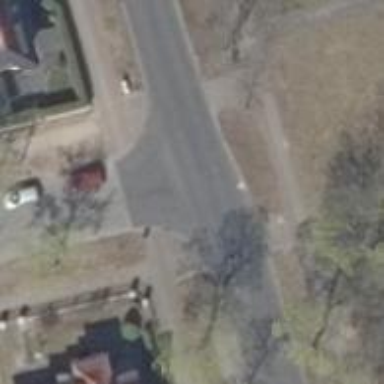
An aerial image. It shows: Residential road with separate sidewalks on both sides. The road surface is asphalt.